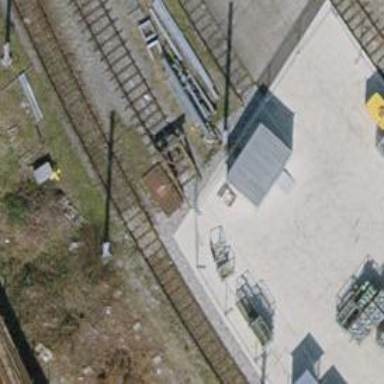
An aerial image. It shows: Railway buffer stop.